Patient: sex M, age 85
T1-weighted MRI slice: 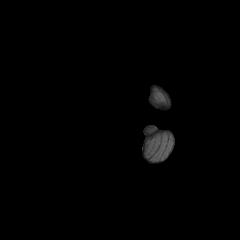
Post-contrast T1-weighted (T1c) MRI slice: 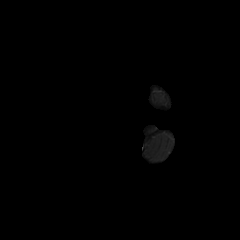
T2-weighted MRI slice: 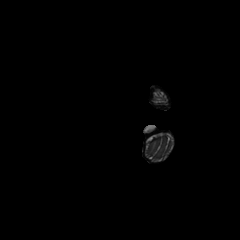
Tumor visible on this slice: no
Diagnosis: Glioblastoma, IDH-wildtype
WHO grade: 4